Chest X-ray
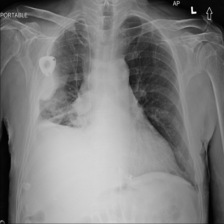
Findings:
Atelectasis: negative
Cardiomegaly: negative
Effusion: negative
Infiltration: negative
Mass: negative
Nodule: negative
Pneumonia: negative
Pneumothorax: negative
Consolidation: negative
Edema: negative
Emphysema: negative
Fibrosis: negative
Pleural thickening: negative
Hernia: negative